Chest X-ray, PA view. Patient: 5 years old, sex M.
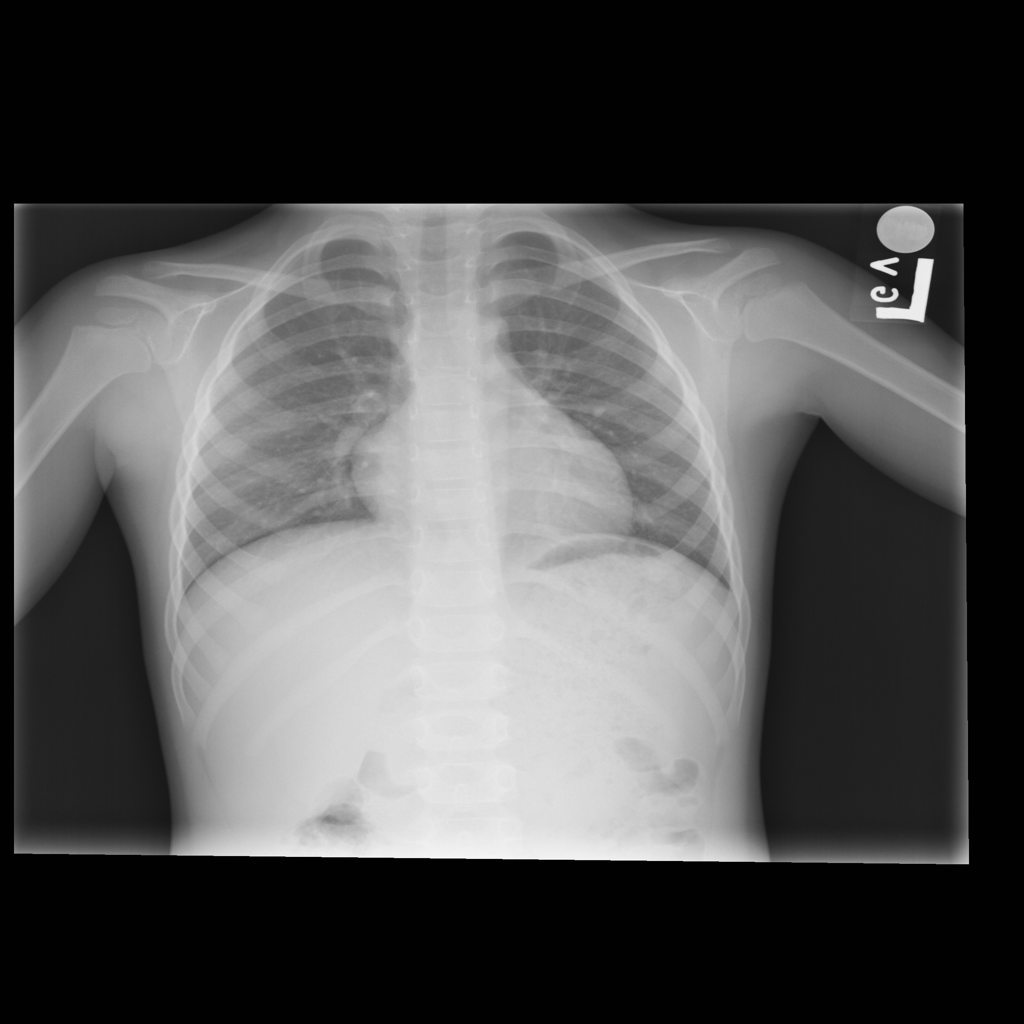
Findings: No Finding